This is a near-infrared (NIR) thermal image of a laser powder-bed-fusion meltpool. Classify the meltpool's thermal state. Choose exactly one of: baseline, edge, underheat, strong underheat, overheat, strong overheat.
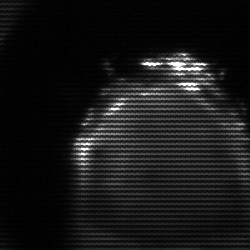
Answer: edge